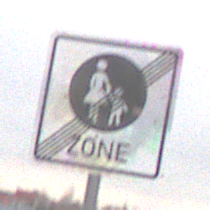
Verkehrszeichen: EndeFussgaengerzone
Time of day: Midday
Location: Outdoor (RoadRail)
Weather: Overcast
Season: NotSpecified
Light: Natural